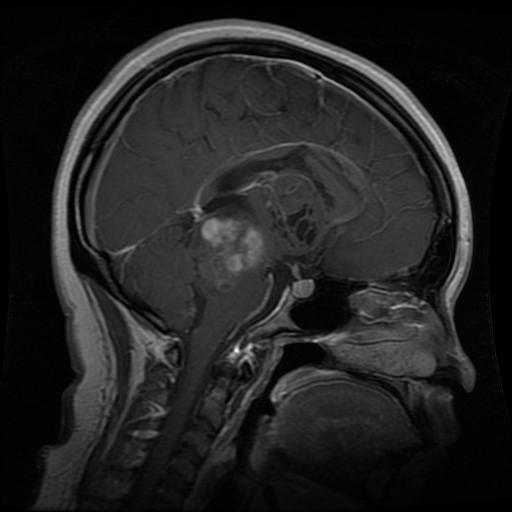
Label: glioma